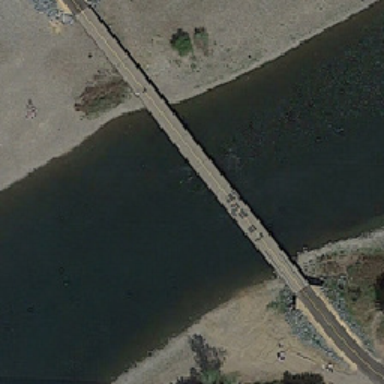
There is a long bridge between the two mountains .